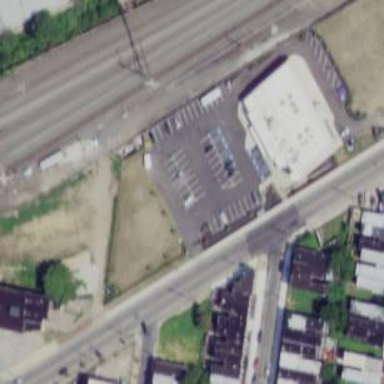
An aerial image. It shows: Parking area.